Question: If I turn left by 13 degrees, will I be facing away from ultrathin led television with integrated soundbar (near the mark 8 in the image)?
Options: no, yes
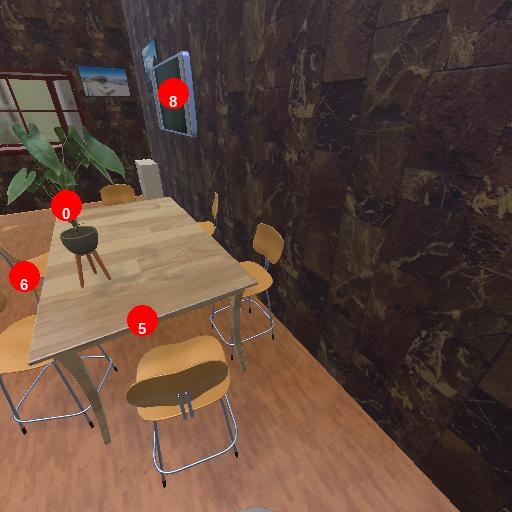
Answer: no